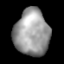
Tissue: lung
Cell type: T cells
Senescence score: 0.2235
Nuclear area (px): 1571
Mean DAPI intensity: 155.279